Question: I want to write a GUI editor in C# for AutoIt, but I am not good enough with C#. I want to draw a square (focused) around an object when any object in the GUI is pressed. Like this:

Is there any library to make easier to write this kind of thing?
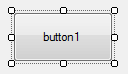
Answer: Square is drawn with one of <URL> property.
To draw little squares around the big square you need one of <URL>, which is conveniently predefined for you to use. After filling a rectangle, you have to draw a rectangle over it with the same dimensions. These two functions together give an impression of empty and lined rectangle.
To make little squares a little rounded, like they are in the image, you have to change a pen parameter used when calling DrawRectangle. Experiment with <URL> class.